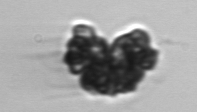
Label: Corymbellus